Field crop: tomato
Growth stage: 2
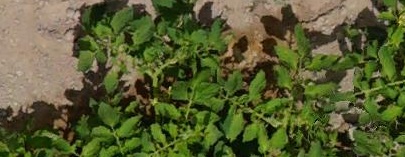
Species: tomato